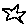
Label: star